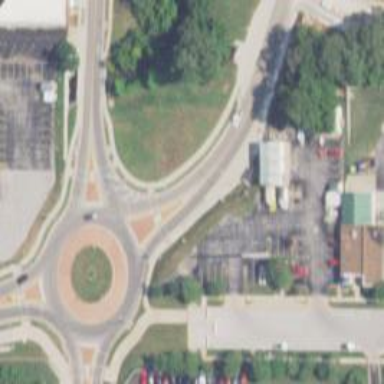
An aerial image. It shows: Tertiary road that leads to roundabout.